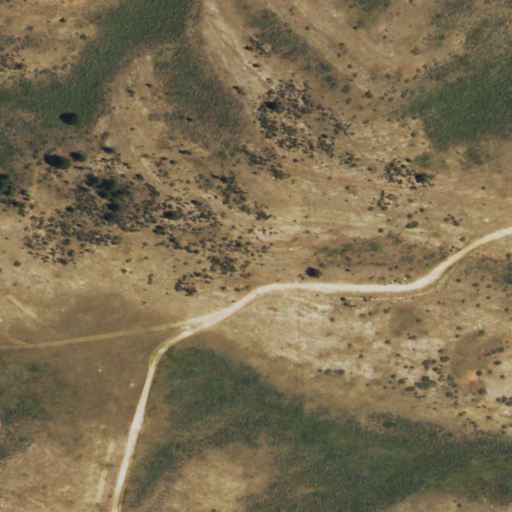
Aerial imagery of ridge(s) in Wyoming named Rocky Ridge containing shrub, grassland, and evergreen forest